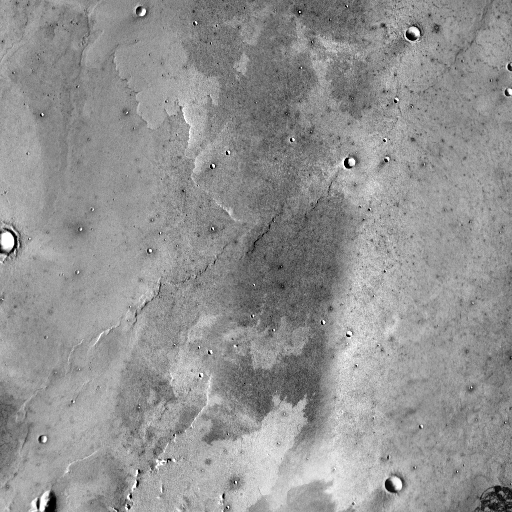
Crater classes present: Background, Other